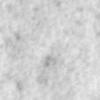
Label: no_change